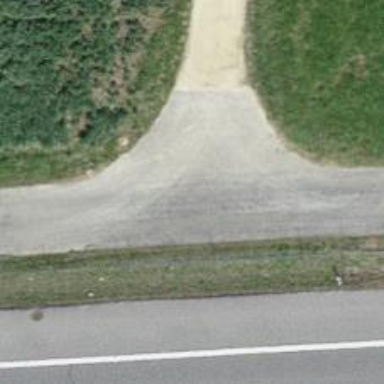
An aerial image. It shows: Unclassified road with paved surface.